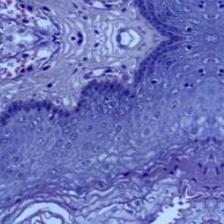
Diagnosis: Normal